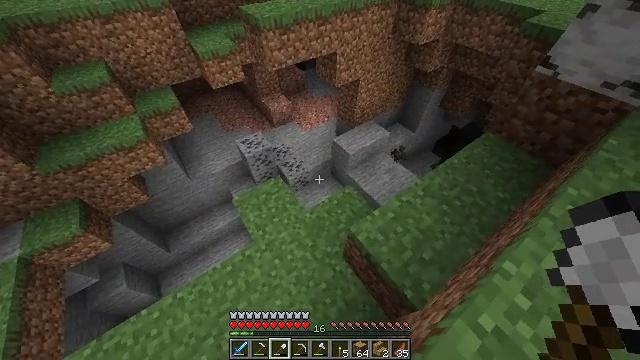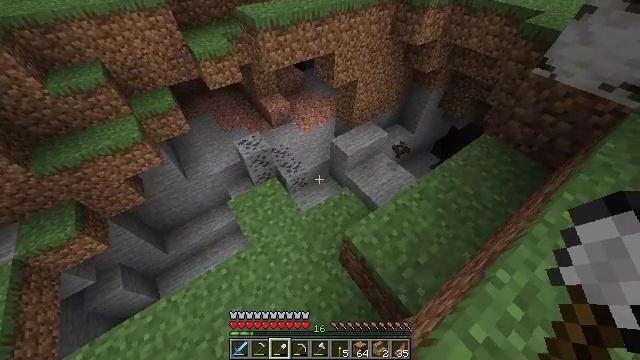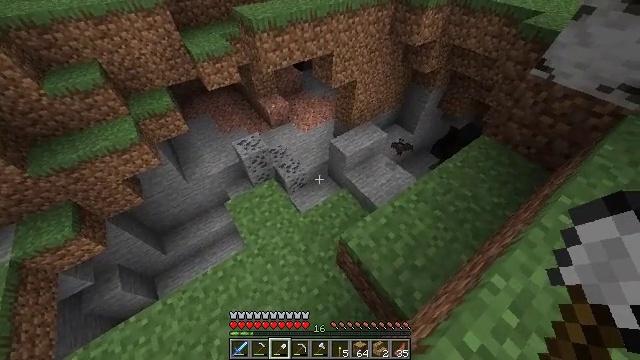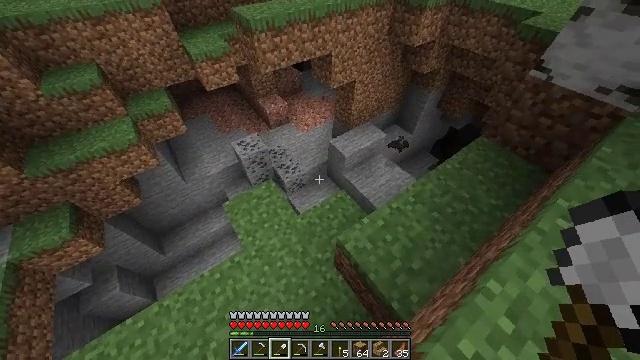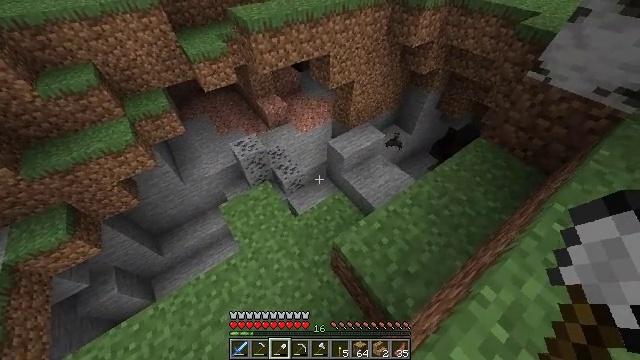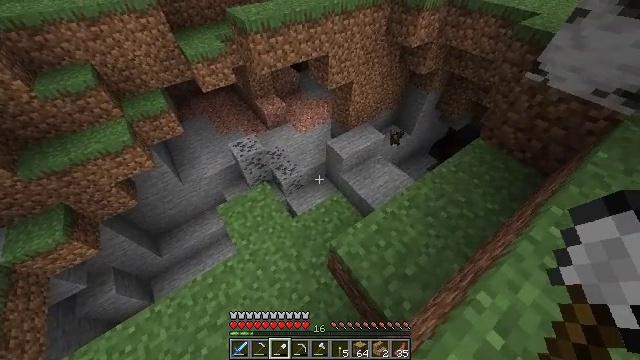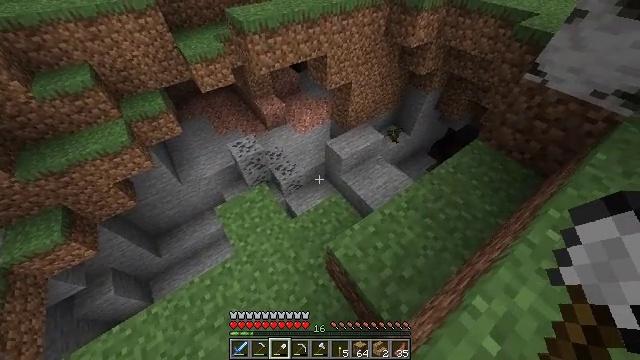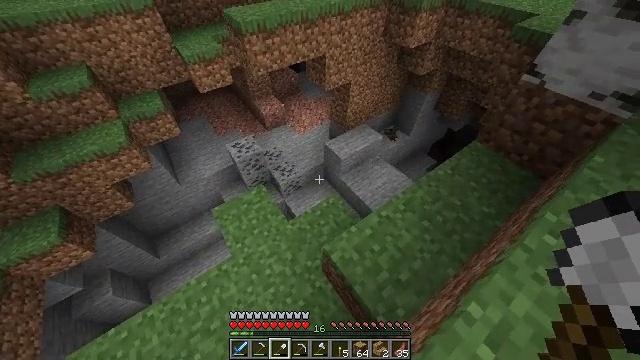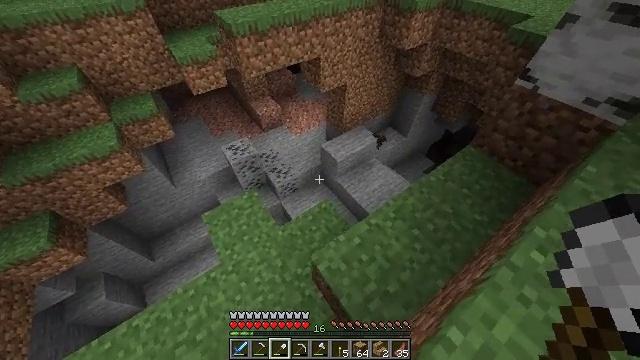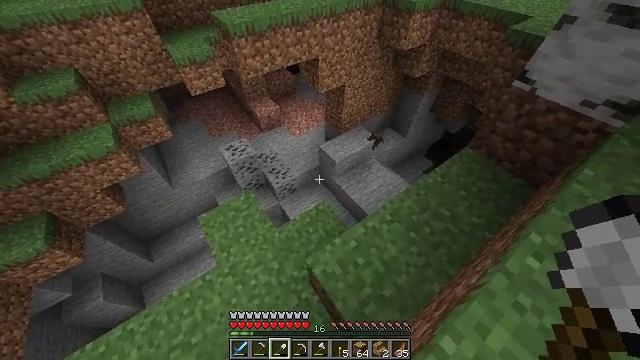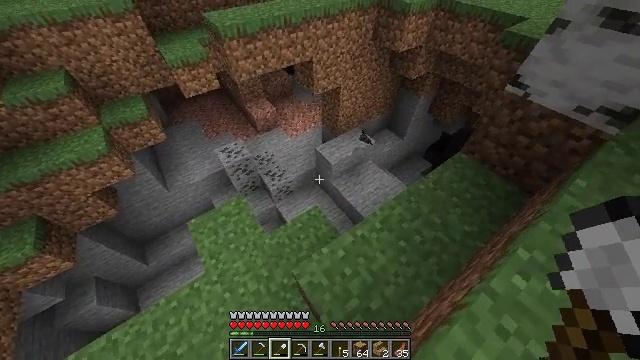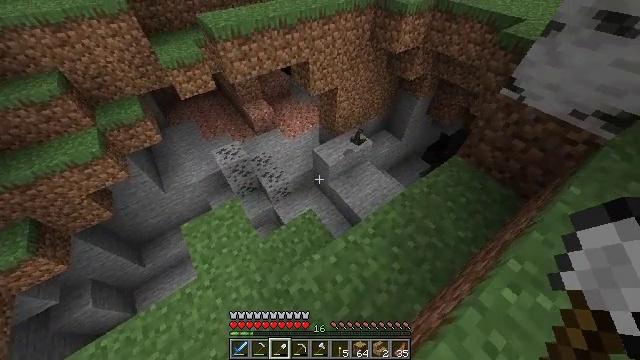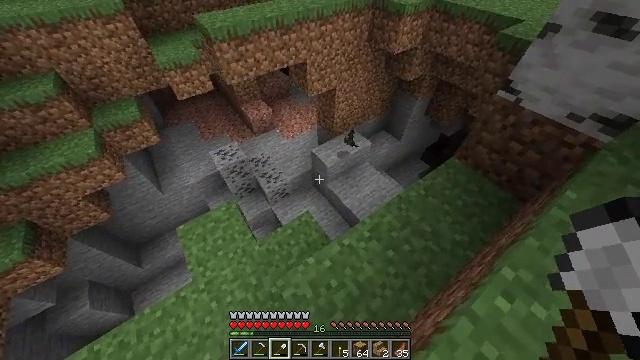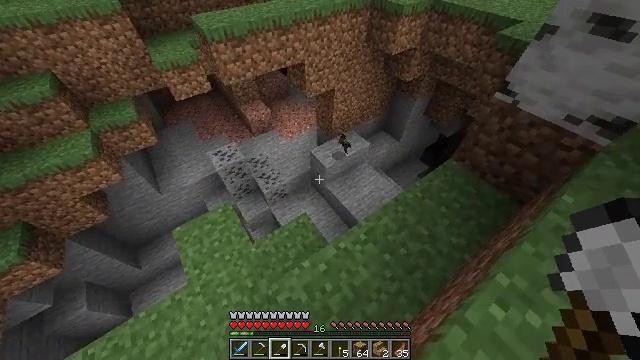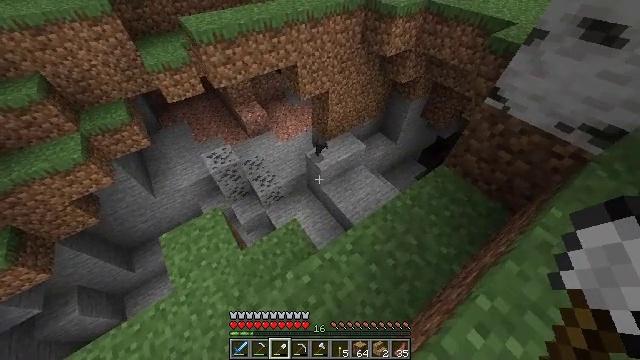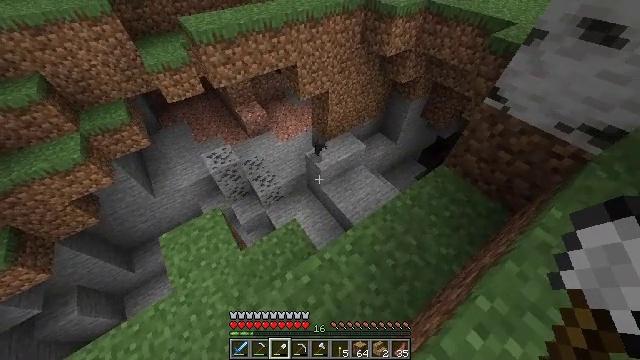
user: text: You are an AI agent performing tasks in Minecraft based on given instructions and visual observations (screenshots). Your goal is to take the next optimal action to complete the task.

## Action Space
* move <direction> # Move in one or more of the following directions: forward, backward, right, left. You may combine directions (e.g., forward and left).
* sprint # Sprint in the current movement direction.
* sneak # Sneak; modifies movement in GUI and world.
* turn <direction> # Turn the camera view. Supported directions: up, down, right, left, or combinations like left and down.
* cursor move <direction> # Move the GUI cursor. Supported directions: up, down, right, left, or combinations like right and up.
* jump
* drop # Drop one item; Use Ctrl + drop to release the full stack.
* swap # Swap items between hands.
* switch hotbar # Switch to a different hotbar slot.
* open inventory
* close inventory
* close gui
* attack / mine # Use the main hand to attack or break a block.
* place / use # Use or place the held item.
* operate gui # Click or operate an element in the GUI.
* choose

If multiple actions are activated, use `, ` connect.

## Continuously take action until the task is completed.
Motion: motion action
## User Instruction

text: Left click on the stonecutter to break it.
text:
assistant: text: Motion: move forward, sneak
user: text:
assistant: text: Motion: move forward, sneak
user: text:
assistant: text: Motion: move forward, sneak
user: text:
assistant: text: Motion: move forward, sneak
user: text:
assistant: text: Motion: move forward, sneak
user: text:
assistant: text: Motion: move forward and move right, sneak
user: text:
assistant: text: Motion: move forward and move right, sneak
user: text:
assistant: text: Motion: move forward and move right, sneak
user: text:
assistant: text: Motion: move forward and move right, sneak
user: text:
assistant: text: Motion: move forward and move right, sneak
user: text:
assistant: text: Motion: move forward and move right, sneak
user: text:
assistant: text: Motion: move forward and move right, sneak
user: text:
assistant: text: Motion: move forward and move right, sneak
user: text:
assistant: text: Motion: move forward, sneak
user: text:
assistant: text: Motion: move forward, sneak
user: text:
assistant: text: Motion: move forward, sneak
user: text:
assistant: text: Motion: move forward, sneak
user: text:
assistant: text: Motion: move forward, sneak
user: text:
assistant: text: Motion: move forward
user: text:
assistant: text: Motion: move forward
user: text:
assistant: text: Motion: no_op
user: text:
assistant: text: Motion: move left
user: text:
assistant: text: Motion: move left
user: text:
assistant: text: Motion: move left
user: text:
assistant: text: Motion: move left
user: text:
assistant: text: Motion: no_op
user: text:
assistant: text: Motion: no_op
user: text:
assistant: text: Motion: no_op
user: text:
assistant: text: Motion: sneak, turn right
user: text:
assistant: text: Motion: sneak, turn right